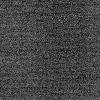
Atmospheric dust classification: dusty